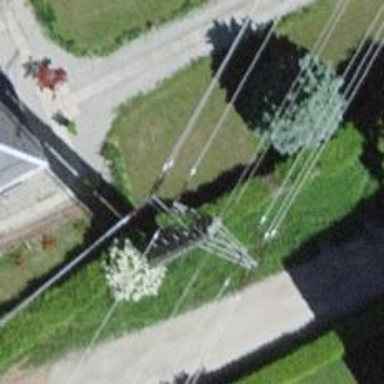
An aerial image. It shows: Power line is depicted.